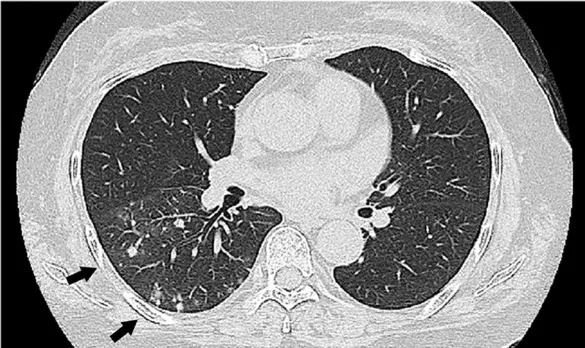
(B) Chest computed tomography revealed multiple lung nodules (black arrows).
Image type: radiology (ct)